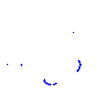
Particle: kaon